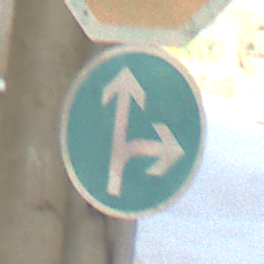
Verkehrszeichen: VorgeschriebeneFahrtrichtungGeradeausOderRechts
Zusatzzeichen oben: Stop
Umgebung: Roofed, Suburban
Tageszeit: MorningAfternoon
Wetter: PartlyCloudy
Licht: Natural
Jahreszeit: Winter
Kontrast: LowContrast